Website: crate-barrel
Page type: account-selection
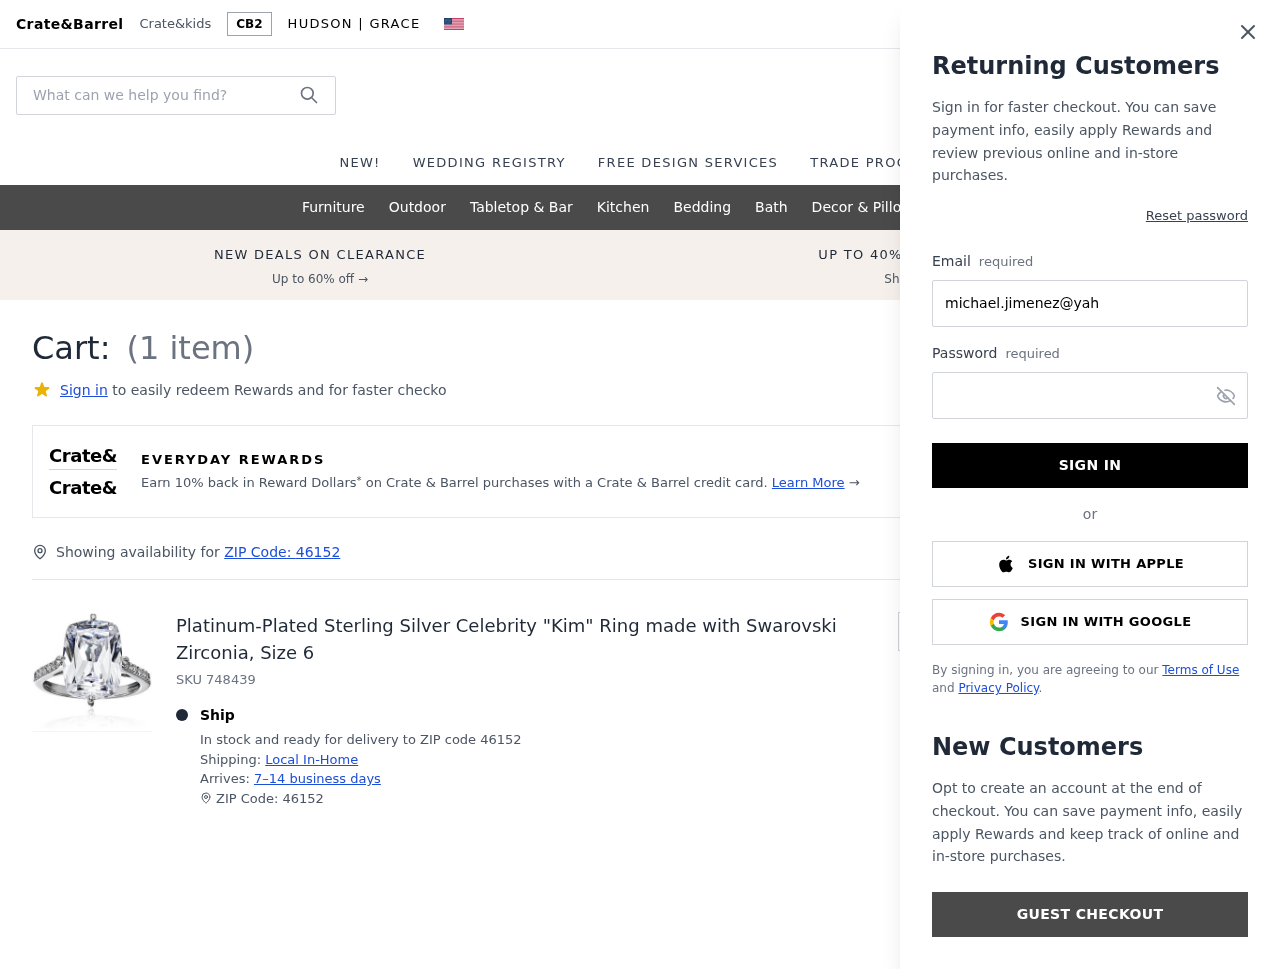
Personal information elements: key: PII_EMAIL
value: michael.jimenez@yahoo.com
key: PII_POSTCODE
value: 46152
Product elements: key: PRODUCT1_NAME
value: Platinum-Plated Sterling Silver Celebrity "Kim" Ring made with Swarovski Zirconia, Size 6
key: PRODUCT1_QUANTITY
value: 1
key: PRODUCT1_SKU
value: SKU 748439
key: PRODUCT1_ORIGINAL_PRICE
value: $47.24
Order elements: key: ORDER_NUM_ITEMS
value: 1
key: ORDER_SUBTOTAL
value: $37.79
Search elements: key: HEADER_SEARCH
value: What can we help you find?